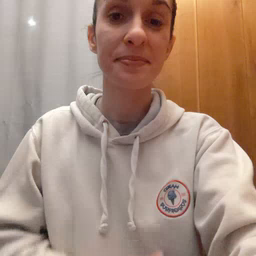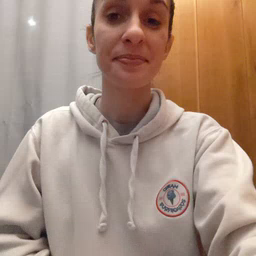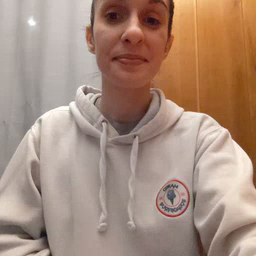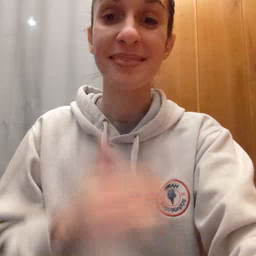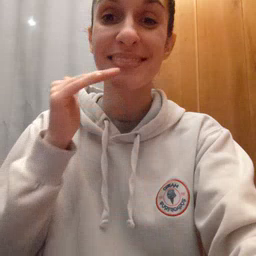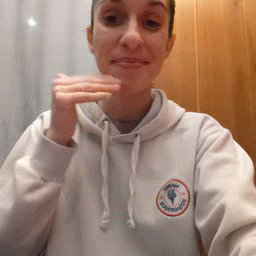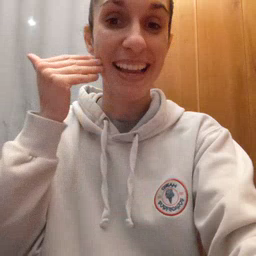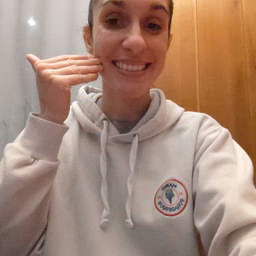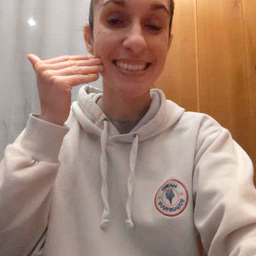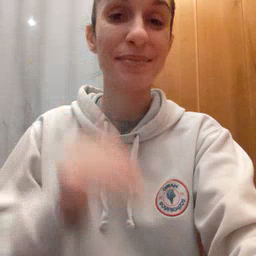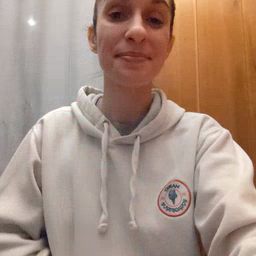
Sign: smile